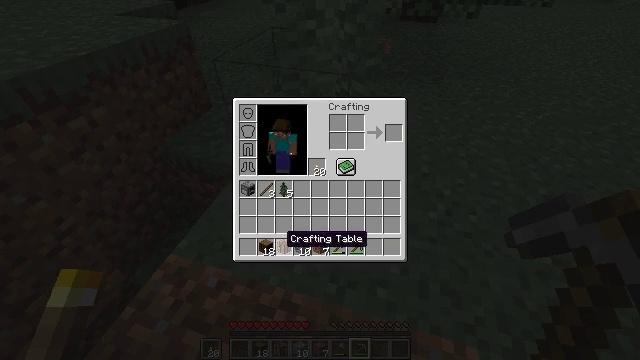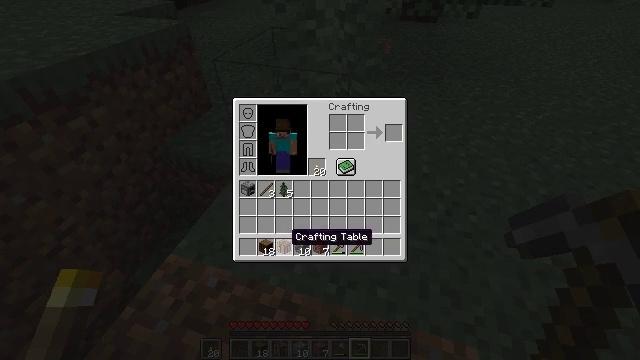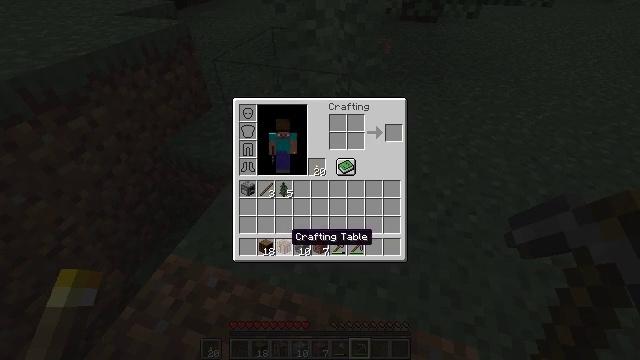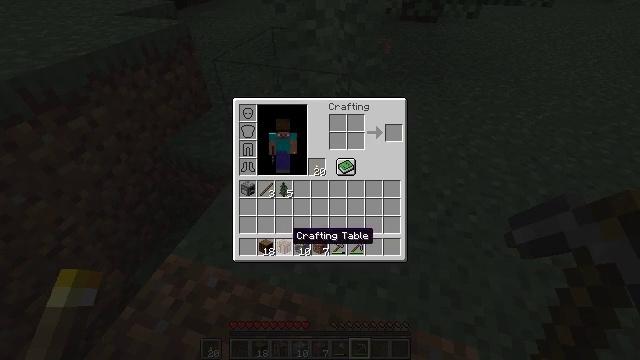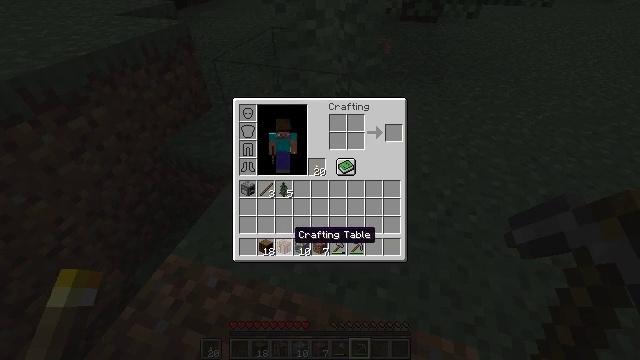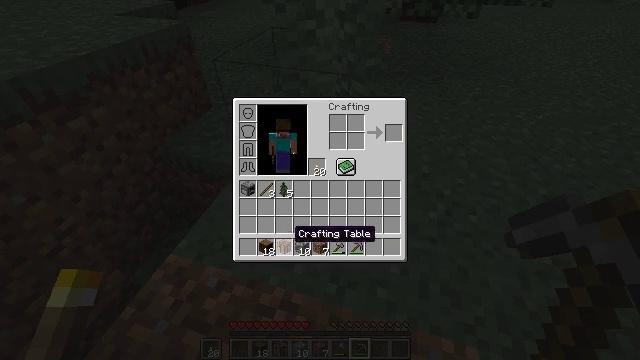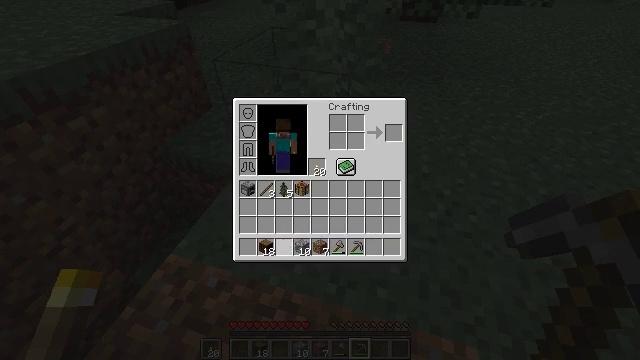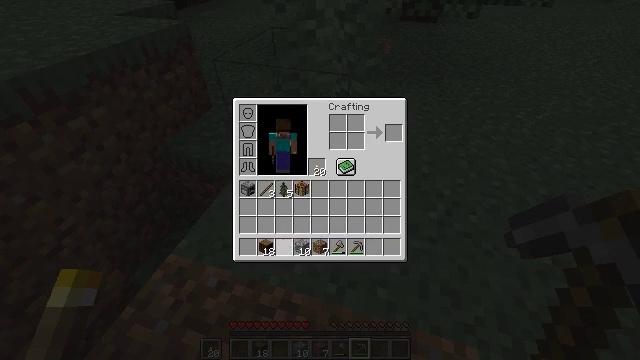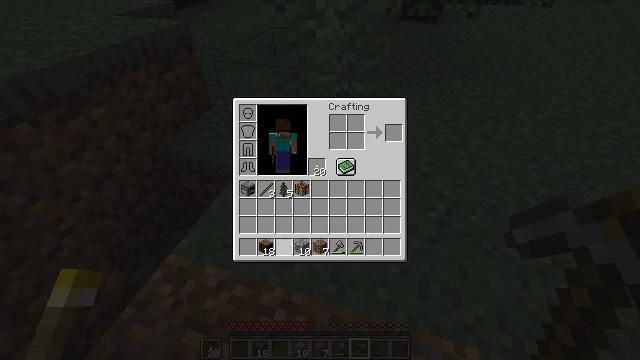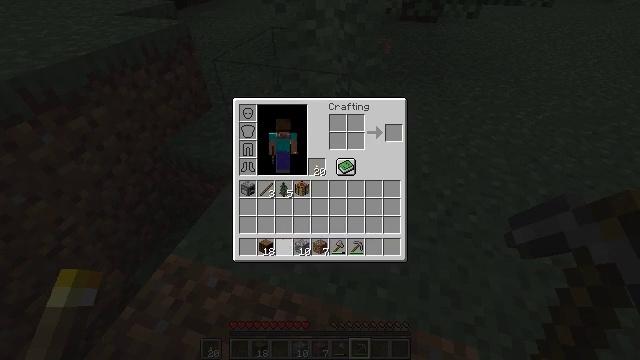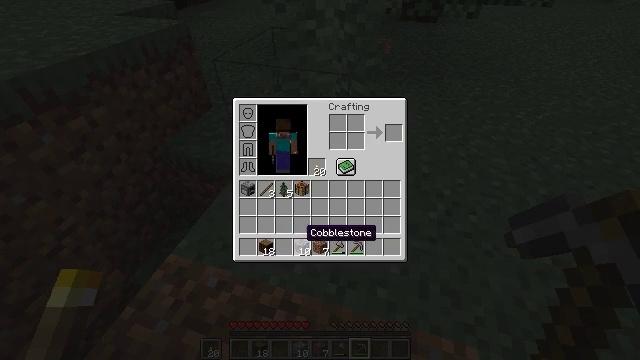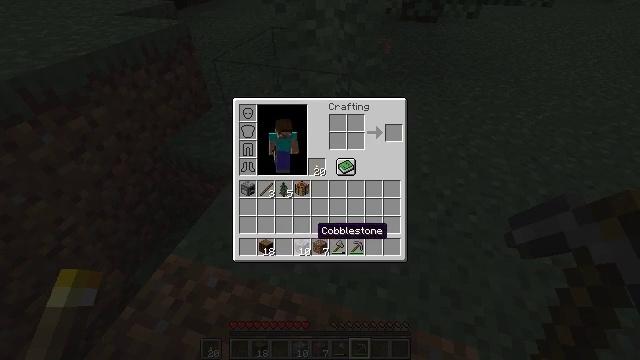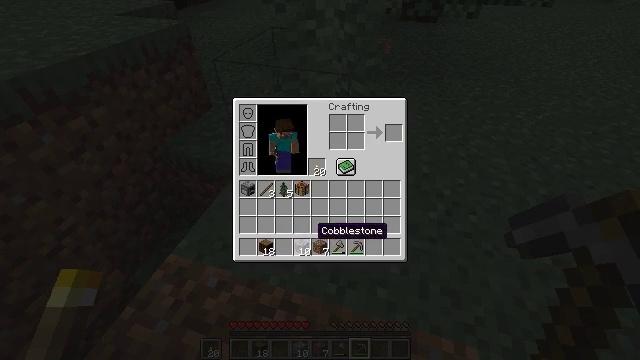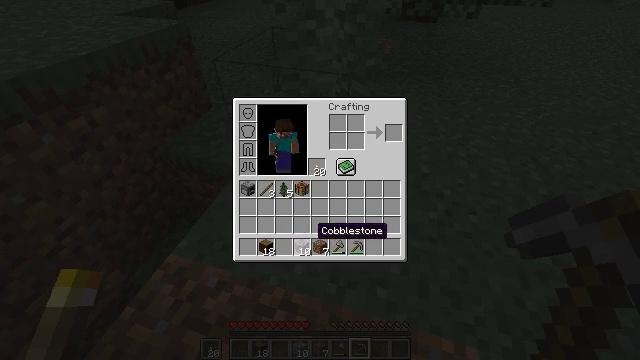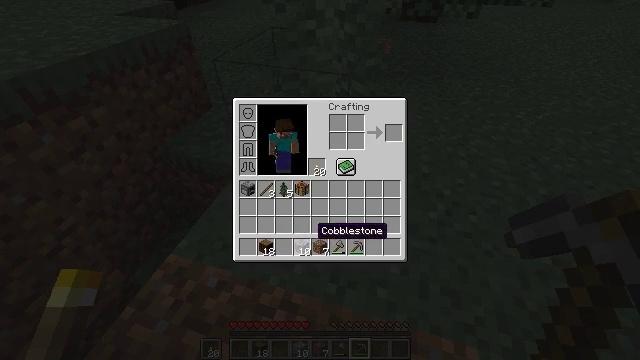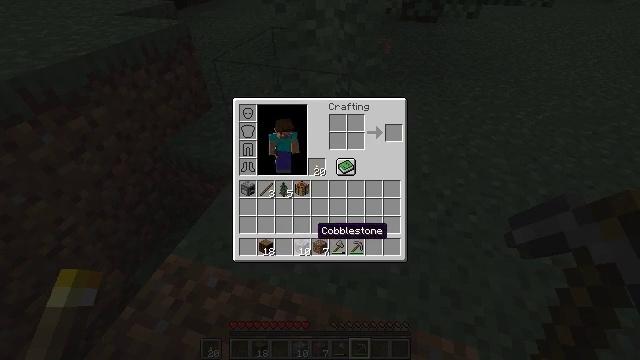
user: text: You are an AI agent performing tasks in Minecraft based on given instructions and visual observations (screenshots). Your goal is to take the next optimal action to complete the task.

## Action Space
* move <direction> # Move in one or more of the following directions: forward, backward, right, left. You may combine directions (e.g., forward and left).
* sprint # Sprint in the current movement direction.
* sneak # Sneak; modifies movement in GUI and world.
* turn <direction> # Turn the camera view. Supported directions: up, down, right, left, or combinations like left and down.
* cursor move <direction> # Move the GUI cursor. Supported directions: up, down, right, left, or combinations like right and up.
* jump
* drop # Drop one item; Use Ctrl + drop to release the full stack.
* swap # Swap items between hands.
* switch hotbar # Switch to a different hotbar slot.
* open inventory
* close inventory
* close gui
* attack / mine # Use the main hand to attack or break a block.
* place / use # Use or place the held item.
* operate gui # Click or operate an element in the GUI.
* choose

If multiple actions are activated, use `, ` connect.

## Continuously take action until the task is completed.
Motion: motion action
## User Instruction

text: Harvest grass block to clear the area.
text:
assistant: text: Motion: sneak
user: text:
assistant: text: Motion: sneak
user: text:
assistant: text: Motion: sneak
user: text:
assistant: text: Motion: sneak
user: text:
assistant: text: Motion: sneak
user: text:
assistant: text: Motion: sneak, operate gui
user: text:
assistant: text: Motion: sneak, operate gui
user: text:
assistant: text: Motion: sneak
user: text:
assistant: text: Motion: sneak
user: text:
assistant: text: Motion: sneak, cursor move right
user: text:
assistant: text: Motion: sneak, cursor move right
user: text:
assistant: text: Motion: sneak
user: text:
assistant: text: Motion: sneak
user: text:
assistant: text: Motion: sneak
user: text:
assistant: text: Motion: sneak
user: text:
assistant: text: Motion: sneak
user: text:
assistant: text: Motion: sneak
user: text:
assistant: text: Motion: sneak
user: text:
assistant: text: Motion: sneak
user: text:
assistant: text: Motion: sneak
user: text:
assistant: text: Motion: sneak, cursor move right and up
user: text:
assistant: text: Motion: turn right and up, close gui
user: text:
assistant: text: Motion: turn right and up, open inventory
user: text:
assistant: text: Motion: turn right and up
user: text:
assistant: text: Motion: move forward, turn right and up
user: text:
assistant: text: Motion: move forward, turn up
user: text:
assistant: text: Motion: move forward
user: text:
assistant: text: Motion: move forward
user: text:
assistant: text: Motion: move forward
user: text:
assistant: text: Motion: move forward